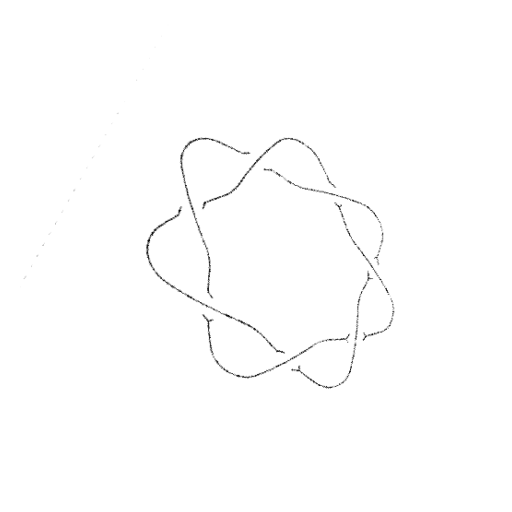
Crossing number: 7